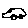
Label: car